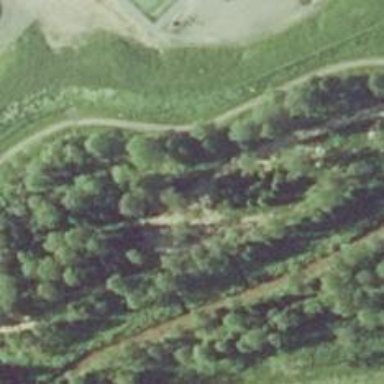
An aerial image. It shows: Disc golf hole.